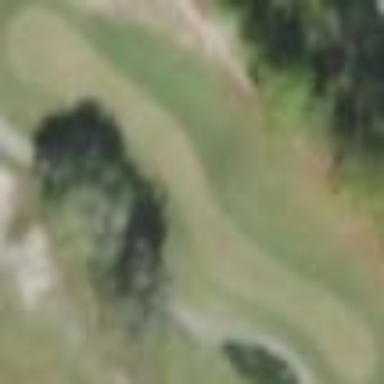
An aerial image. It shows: Golf tee on grassy land.